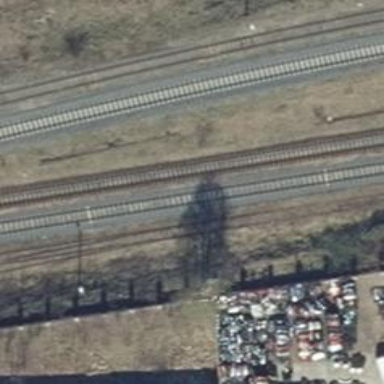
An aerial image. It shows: Railway switch.